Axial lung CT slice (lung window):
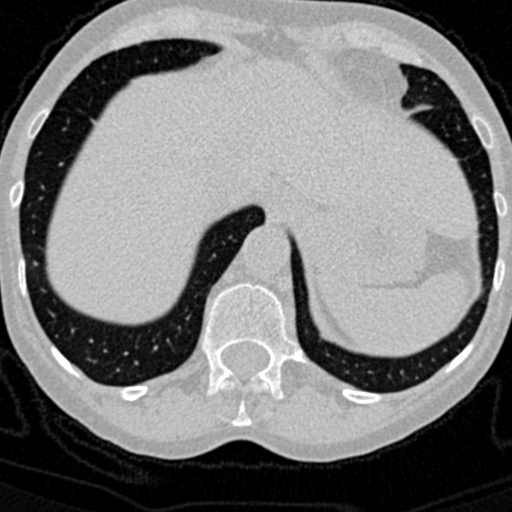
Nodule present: no